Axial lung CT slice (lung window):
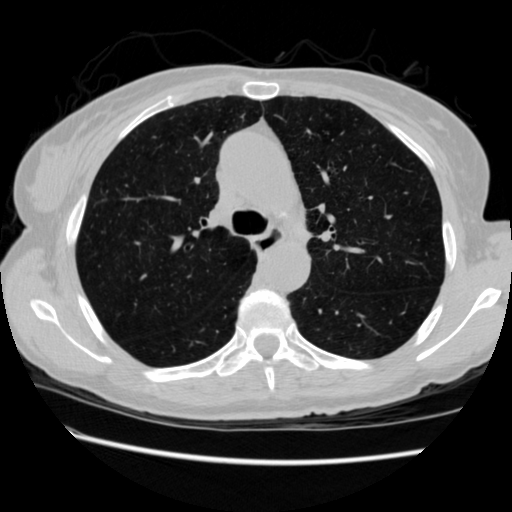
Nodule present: no